Field crop: maize
Growth stage: 2
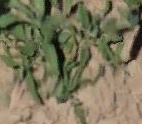
Species: atriplex